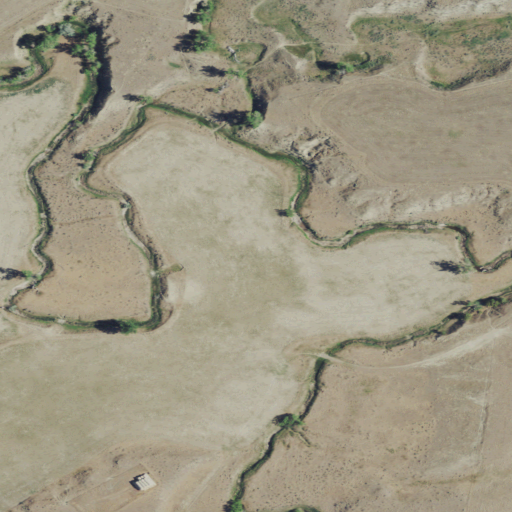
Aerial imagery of valley in Montana named Kelly Hawkins Coulee containing herbaceous wetlands, pasture, grassland, and shrub